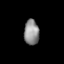
Tissue: lung
Cell type: Epithelial cells
Senescence score: 0.2164
Nuclear area (px): 369
Mean DAPI intensity: 143.035